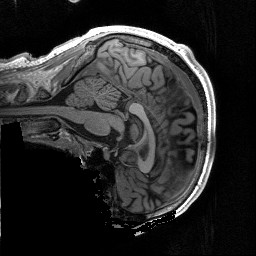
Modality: T1w
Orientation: sagittal